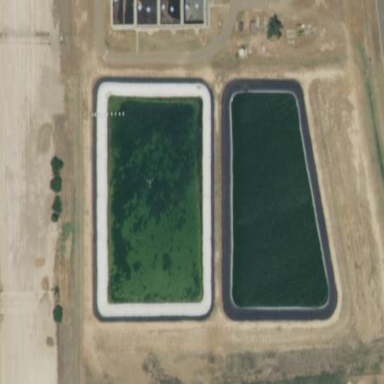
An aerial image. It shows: Body of wastewater.